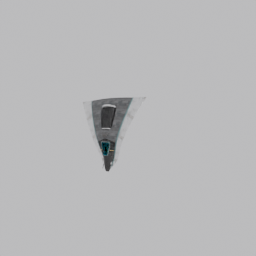
Label: mechanical